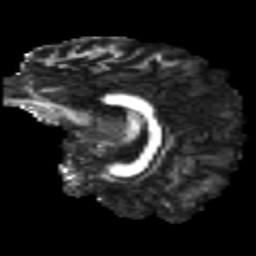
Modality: FA
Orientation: sagittal
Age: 25
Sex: male
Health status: healthy
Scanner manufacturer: philips
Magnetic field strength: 3 T
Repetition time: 4.366 s
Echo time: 0.09797 s